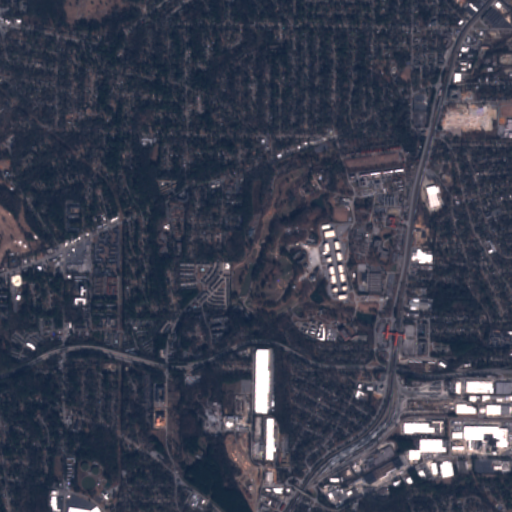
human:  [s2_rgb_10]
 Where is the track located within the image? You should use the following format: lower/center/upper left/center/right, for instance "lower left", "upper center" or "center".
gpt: The track is located in the upper right of the image.
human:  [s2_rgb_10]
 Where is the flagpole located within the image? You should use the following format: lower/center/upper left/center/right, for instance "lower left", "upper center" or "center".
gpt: The flagpole is located in the upper right of the image.
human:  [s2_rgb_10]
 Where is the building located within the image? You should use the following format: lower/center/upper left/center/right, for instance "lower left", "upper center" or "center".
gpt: There is no building in the image.